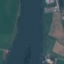
Label: River